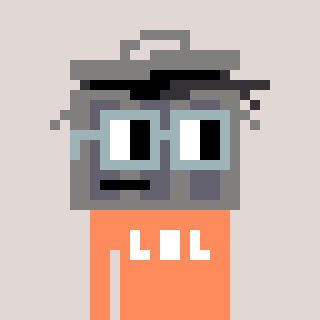
a pixel art character with square dark gray glasses, a trashcan-shaped head and a peachy-colored body on a warm background